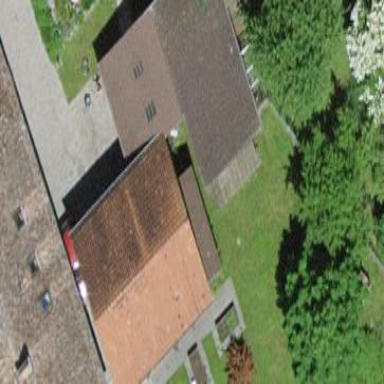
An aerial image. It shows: Barn.